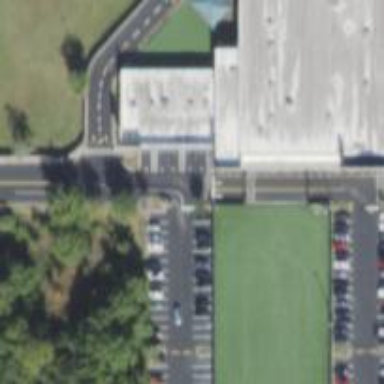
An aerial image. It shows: Parking space.